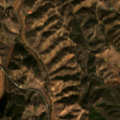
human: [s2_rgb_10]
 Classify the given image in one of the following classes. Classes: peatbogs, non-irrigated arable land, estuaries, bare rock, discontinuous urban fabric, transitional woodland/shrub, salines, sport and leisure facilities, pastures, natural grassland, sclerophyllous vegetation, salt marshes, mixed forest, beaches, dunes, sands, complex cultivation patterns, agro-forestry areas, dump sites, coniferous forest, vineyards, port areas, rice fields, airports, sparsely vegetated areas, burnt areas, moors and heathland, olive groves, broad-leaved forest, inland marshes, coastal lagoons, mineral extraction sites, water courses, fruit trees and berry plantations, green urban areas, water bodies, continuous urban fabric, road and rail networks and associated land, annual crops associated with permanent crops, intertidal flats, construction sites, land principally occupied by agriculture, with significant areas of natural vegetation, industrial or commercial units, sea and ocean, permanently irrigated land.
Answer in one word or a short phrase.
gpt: pastures, land principally occupied by agriculture, with significant areas of natural vegetation, broad-leaved forest, sclerophyllous vegetation, transitional woodland/shrub